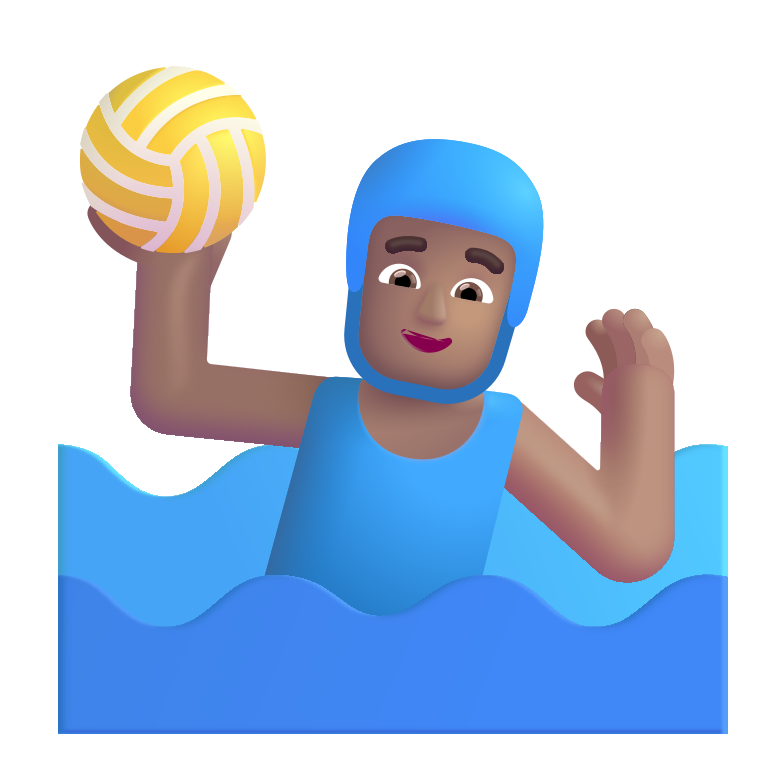
man playing water polo color